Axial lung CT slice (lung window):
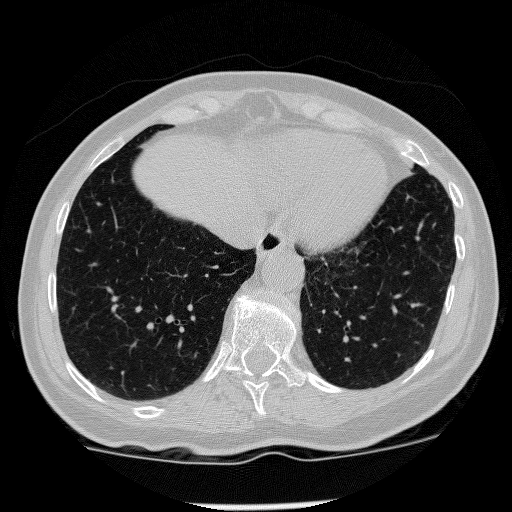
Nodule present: no